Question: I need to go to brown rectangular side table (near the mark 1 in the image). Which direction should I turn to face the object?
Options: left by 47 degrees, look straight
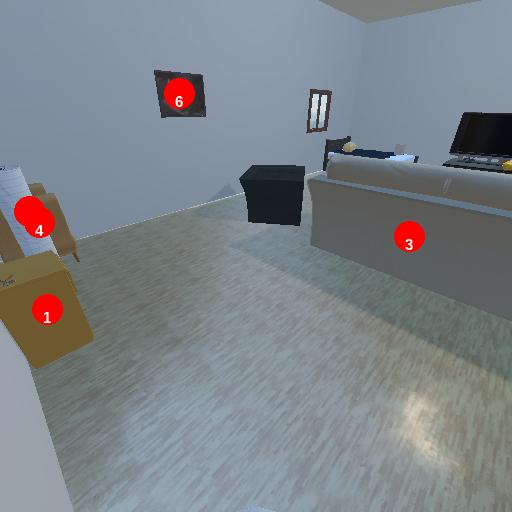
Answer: left by 47 degrees